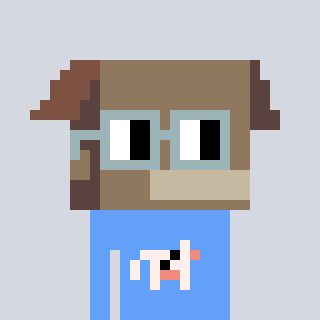
a pixel art character with square dark gray glasses, a box-shaped head and a blue-colored body on a cool background